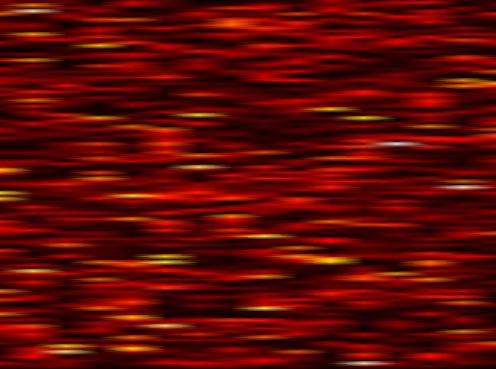
Label: WOLA